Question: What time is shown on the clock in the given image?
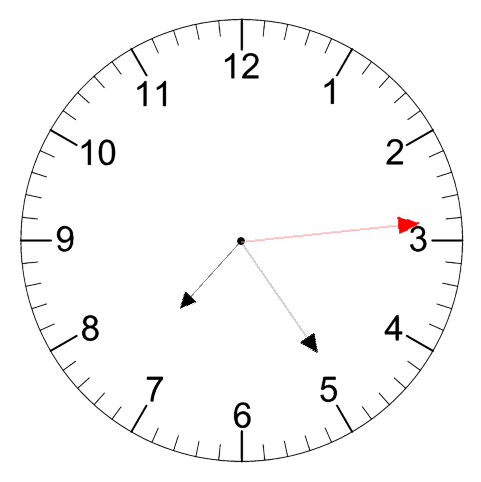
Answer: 07:24:14